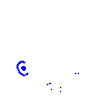
Particle: kaon